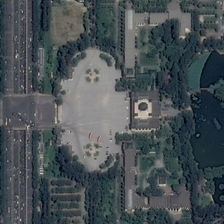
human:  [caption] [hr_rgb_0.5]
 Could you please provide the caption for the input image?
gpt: a square shaped like a ring runway is surrounded by many green trees and a road .

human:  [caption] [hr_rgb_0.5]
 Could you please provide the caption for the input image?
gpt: the large square is surrounded by dark green trees .

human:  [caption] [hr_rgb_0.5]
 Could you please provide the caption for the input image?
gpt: the center of the square is an oval .

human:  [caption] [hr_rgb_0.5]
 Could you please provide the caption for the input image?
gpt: a square shaped like a ring runway is surrounded by many green trees and a road .

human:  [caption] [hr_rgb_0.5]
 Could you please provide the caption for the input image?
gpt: the center of the square is an oval .